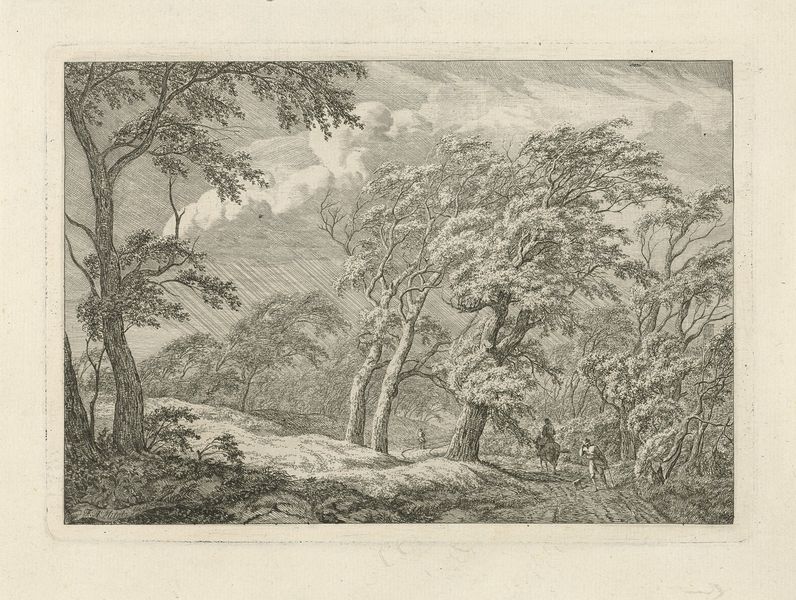
Titel: Landschap met storm en regen
Künstler: Franciscus Andreas Milatz
Standort: Amsterdam
Institution: Rijksmuseum
Schlagwörter: homme, orage, arbre, paysage, cheval, pluie, arbres, chemin, cavalier, feuilles, hommes, vent, ouvriers, feuille, route, passant